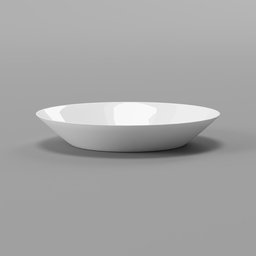
Label: tools